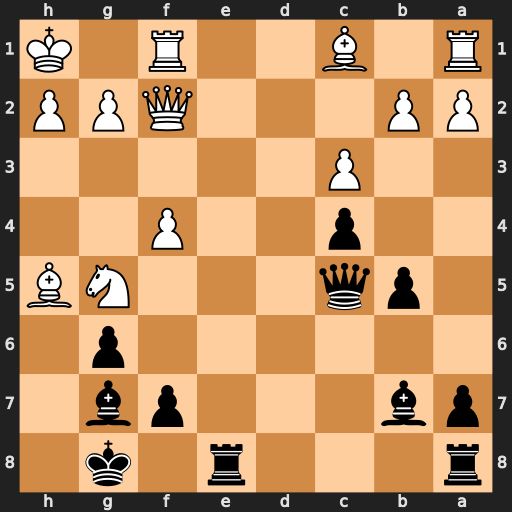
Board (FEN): r3r1k1/pb3pb1/6p1/1pq3NB/2p2P2/2P5/PP3QPP/R1B2R1K
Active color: b
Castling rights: -
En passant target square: -
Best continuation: Qxf2 Rxf2 Re1+ Rf1 Rxf1#